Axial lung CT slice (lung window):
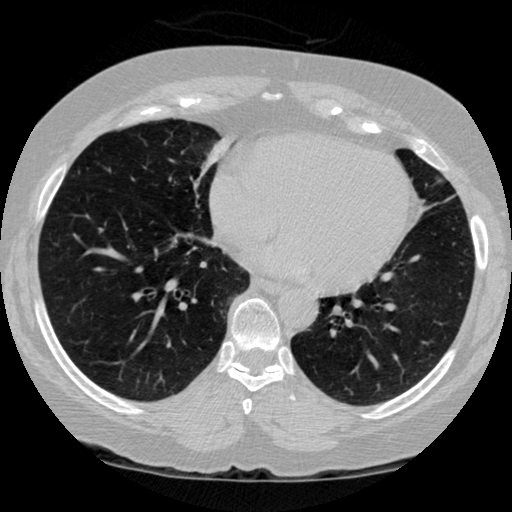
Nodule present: no